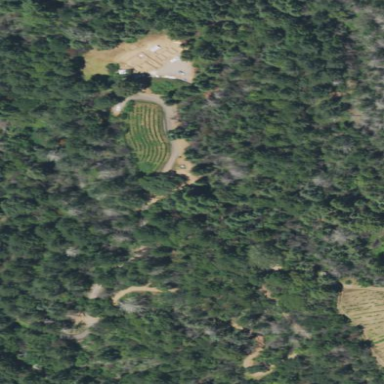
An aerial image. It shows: Vineyard growing wine grapes.